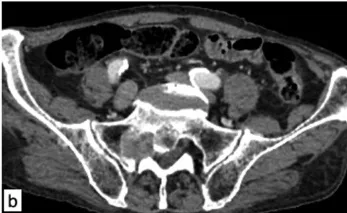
Axial CT venous phase.
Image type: radiology (ct)